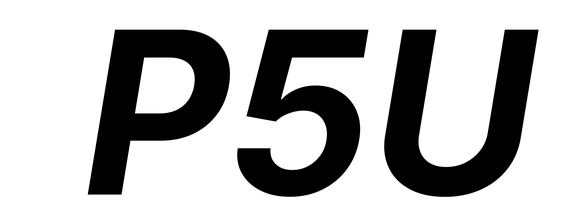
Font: Inter-Italic_Bold_Italic